Question: How do I add a rectangle (border) to cells 3 and 5 after the users clicks on the green button at the left?
Right now I'm just printing "warning" as shown below. I want to make a square specific on cells 3 and 5.

'''
@Override
protected ArrayList<CellVO> transformRowCells(Node node)
{
String symbol = Commons.xml_getAttribute(node, "symbol");
String samount = StringExtra.stringAsMathUserfriendlyWithString( Commons.xml_getAttribute(node, "samount"), symbol );
String srate = Commons.xml_getAttribute(node, "srate");
String spl = StringExtra.stringAsRoundedWithString( Commons.xml_getAttribute(node, "spl") );
String lamount = StringExtra.stringAsMathUserfriendlyWithString( Commons.xml_getAttribute(node, "lamount"), symbol );
String lrate = Commons.xml_getAttribute(node, "lrate");
String lpl = StringExtra.stringAsRoundedWithString( Commons.xml_getAttribute(node, "lpl") );
int lplColor = CommonsParitem.colorForStringFromPL2(lpl);
int splColor = CommonsParitem.colorForStringFromPL2(spl);
if(lplColor == 0) lplColor = CommonsParitem.defaultTextColorGray();
if(splColor == 0) splColor = CommonsParitem.defaultTextColorGray();
//Log.d("custom", node + ", spl: "+spl+", lpl: "+lpl);
CellVO cell0 = new CellVO(16, symbol, Gravity.CENTER_HORIZONTAL | Gravity.CENTER_VERTICAL);
CellVO cell1 = new CellVO(13, lamount, Gravity.RIGHT | Gravity.CENTER_VERTICAL);
CellVO cell2 = new CellVO(13, lrate, Gravity.RIGHT | Gravity.CENTER_VERTICAL);
CellVO cell3 = new CellVO(12, lpl, Gravity.RIGHT | Gravity.CENTER_VERTICAL, lplColor);
CellVO cell4 = new CellVO(12, samount, Gravity.RIGHT | Gravity.CENTER_VERTICAL);
CellVO cell5 = new CellVO(14, srate, Gravity.RIGHT | Gravity.CENTER_VERTICAL);
CellVO cell6 = new CellVO(13, spl, Gravity.RIGHT | Gravity.CENTER_VERTICAL, splColor);
// icon cell
CellVO cell7 = new CellVO();
cell7.widthPercent = 5;
cell7.imgIcon = Commons.isTablet() ? R.drawable.tb_table_cell_btn_x : (didPozEdited(node) ? R.drawable.poz_acikislem_edit1 : R.drawable.poz_acikislem_edit0);
cell7.setCustomEventListener(new CellVO.OnIconTapListener() {
@Override
public void onIconTap(View v) {
Log.v("Info","Warning");
}
});
ArrayList<CellVO> cells = new ArrayList<CellVO>();
cells.add(cell7);
cells.add(cell0);
cells.add(cell1);
cells.add(cell2);
cells.add(cell3);
cells.add(cell4);
cells.add(cell5);
cells.add(cell6);
return cells;
}
'''
My XML file:
'''
<menu xmlns:android="http://schemas.android.com/apk/res/android">
<item android:id="@+id/menu_settings"
android:title="@string/menu_settings"
android:orderInCategory="100"
android:showAsAction="never" />
'''
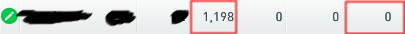
Answer: Use this rectangle.xml:
'''
<shape xmlns:android="http://schemas.android.com/apk/res/android" android:shape="rectangle" >
<solid android:color="#ffffff" />
<stroke android:width="1dip" android:color="#ff0000"/>
</shape>
'''
in your green button 'onClick()'
'''
TextView t1 = (TextView) findViewById(R.id.rowtext3);
t1.setBackgroundResource(R.drawable.rectangle);
'''